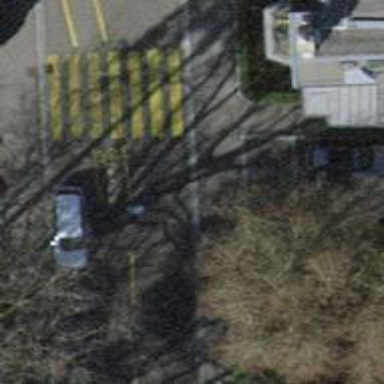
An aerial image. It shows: Unmarked crossing with traffic calming table.